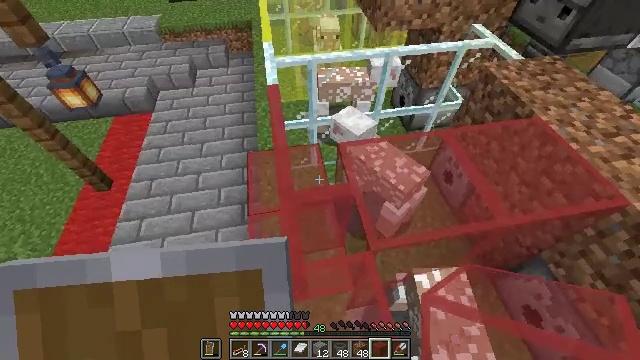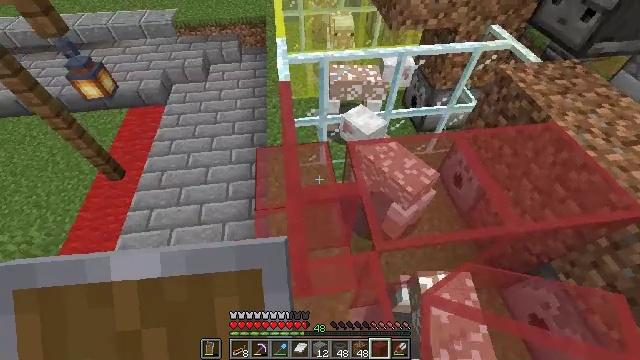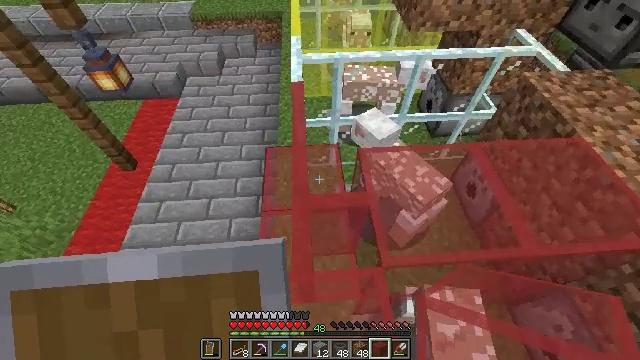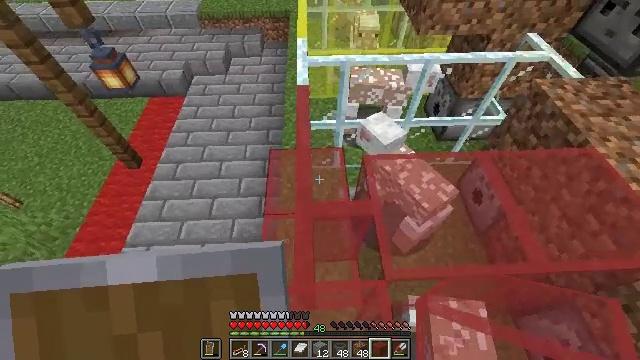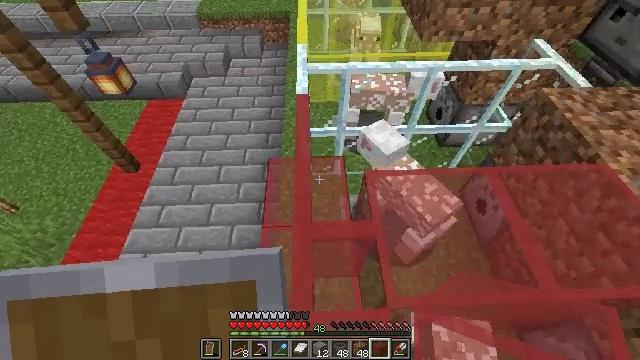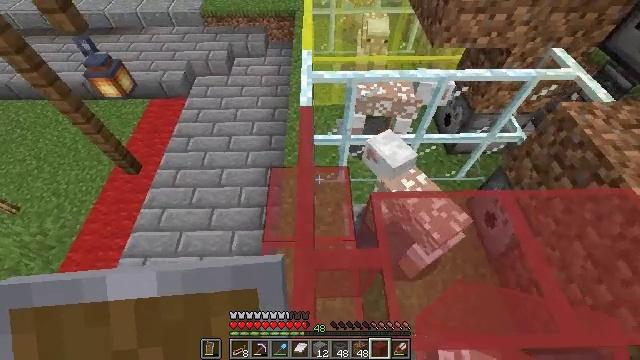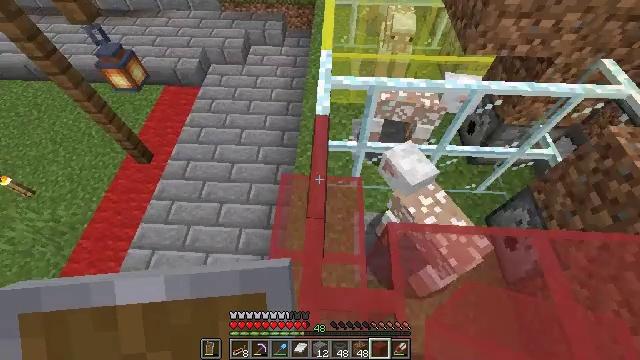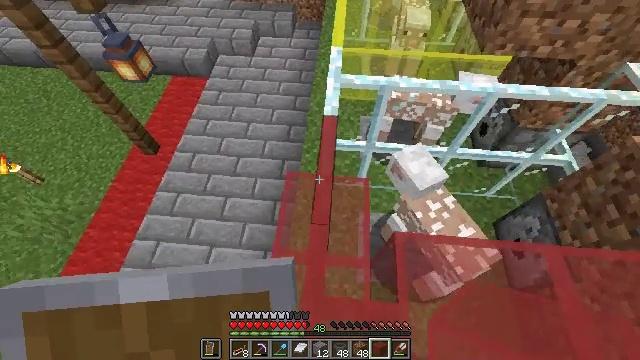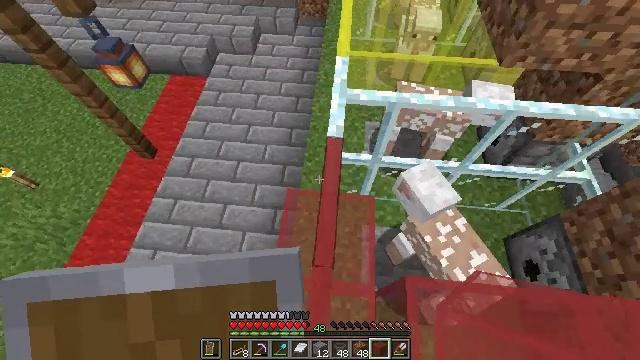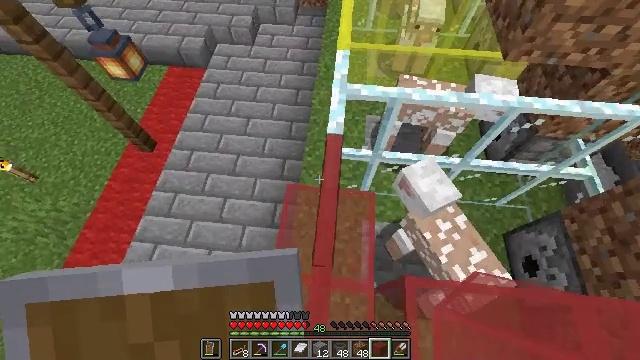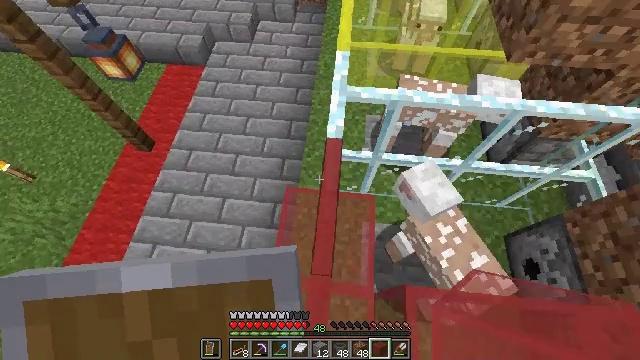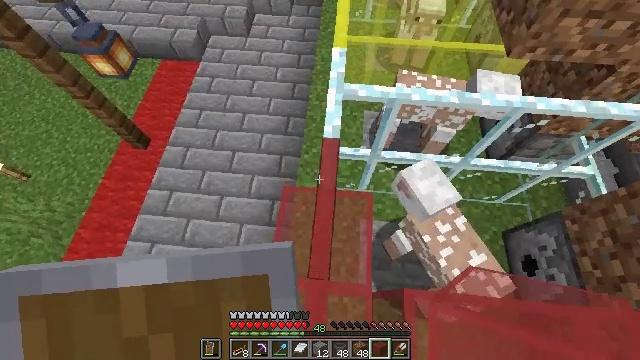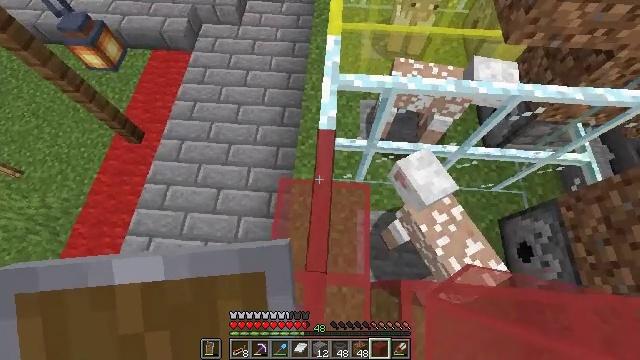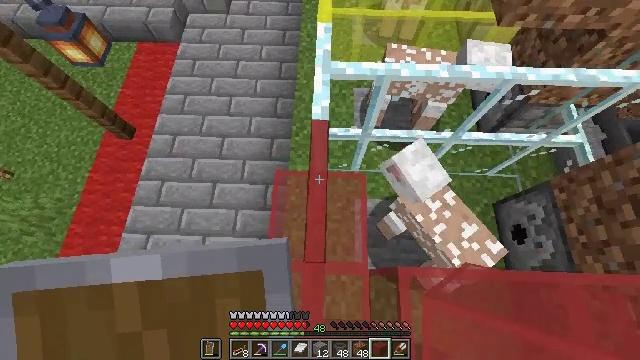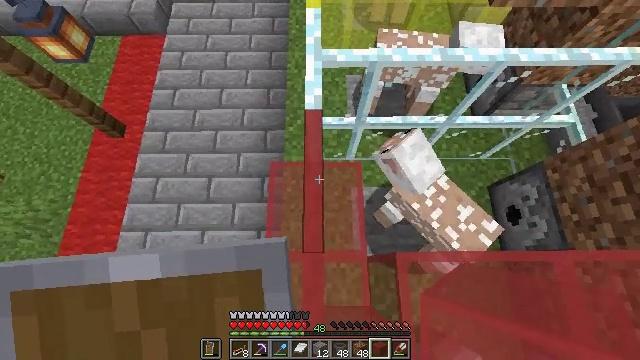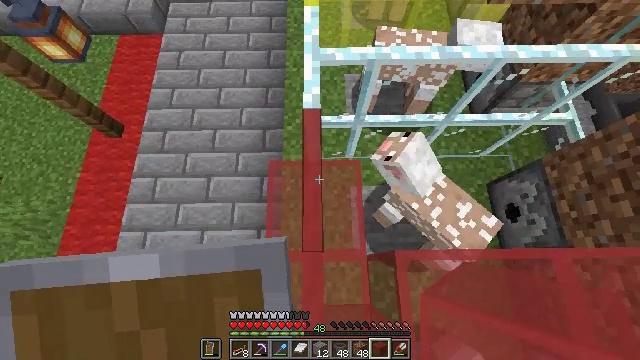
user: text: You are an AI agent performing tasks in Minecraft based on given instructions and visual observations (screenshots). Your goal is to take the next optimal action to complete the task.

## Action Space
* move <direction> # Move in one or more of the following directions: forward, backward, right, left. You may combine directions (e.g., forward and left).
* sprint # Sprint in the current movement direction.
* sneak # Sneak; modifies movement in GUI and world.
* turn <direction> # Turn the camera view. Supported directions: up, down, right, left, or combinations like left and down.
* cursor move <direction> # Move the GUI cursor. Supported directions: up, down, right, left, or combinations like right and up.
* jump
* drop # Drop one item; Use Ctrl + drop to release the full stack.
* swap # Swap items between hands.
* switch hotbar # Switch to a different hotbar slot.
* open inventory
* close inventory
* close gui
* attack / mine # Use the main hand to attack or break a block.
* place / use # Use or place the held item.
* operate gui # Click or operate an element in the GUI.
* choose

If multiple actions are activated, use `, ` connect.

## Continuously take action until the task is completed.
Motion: motion action
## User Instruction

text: Smash the red stained glass pane.
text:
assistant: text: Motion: turn left
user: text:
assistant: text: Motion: move forward, turn left
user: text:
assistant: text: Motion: move forward, turn left
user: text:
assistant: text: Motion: move forward
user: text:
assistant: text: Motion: move forward, turn left
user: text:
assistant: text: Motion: move forward, turn left and down
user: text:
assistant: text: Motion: move forward, turn left and down
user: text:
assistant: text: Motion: move forward, turn down
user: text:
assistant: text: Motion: turn down
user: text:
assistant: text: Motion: no_op
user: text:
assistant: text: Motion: turn down
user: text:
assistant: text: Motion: turn right and down
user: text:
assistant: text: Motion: turn right and down
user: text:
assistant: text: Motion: turn right and down
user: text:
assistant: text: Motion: no_op
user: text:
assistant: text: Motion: no_op
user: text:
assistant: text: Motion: no_op
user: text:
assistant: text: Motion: no_op
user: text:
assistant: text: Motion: no_op
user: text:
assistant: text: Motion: no_op
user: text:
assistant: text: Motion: no_op
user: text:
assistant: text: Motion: no_op
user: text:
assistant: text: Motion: no_op
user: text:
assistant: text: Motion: no_op
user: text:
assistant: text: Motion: no_op
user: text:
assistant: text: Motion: no_op
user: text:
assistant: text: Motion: no_op
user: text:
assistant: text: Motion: no_op
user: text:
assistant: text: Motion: no_op
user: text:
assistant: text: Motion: no_op